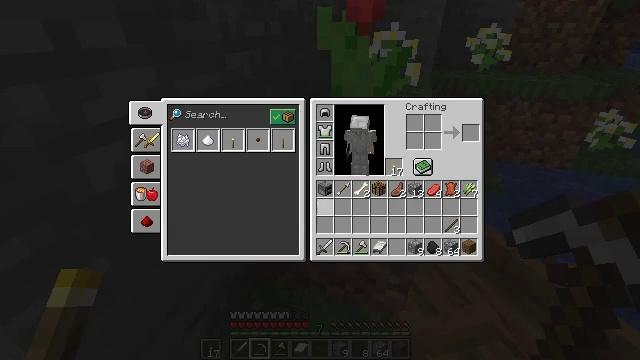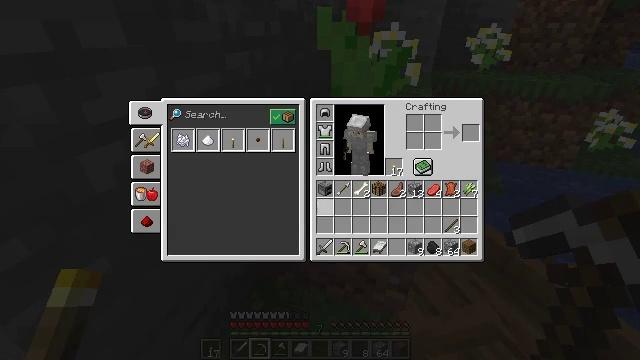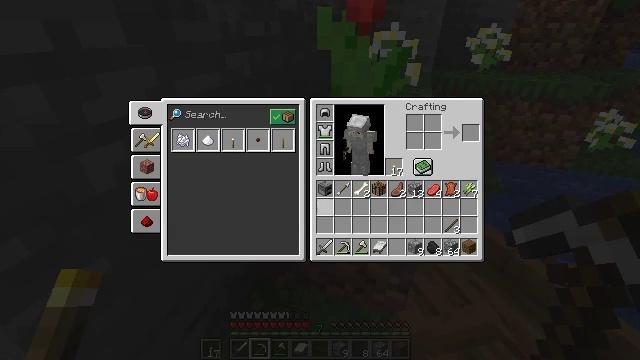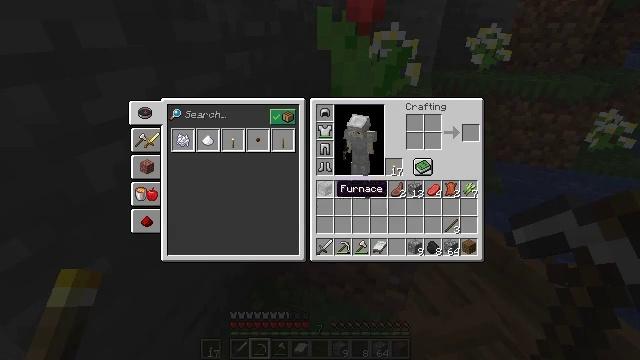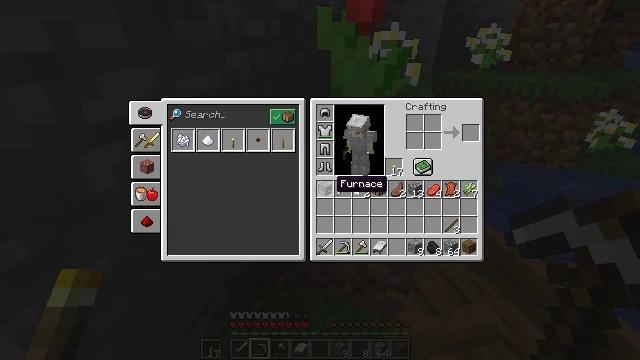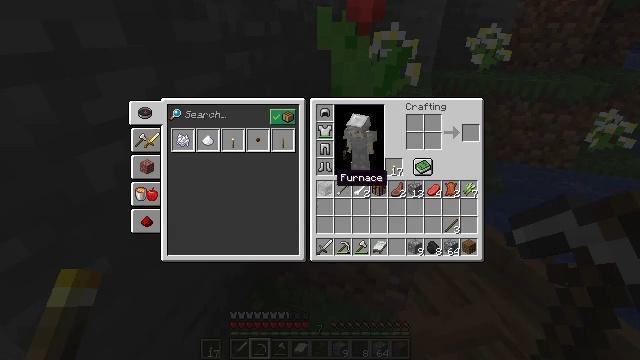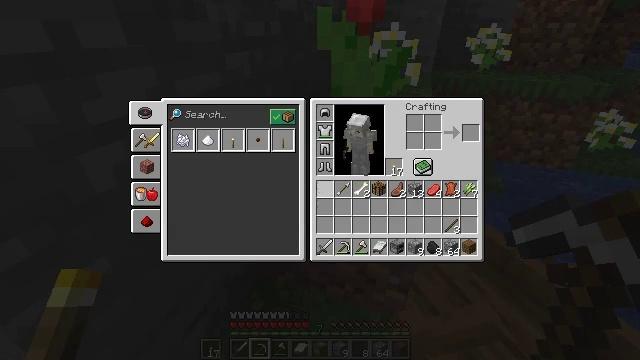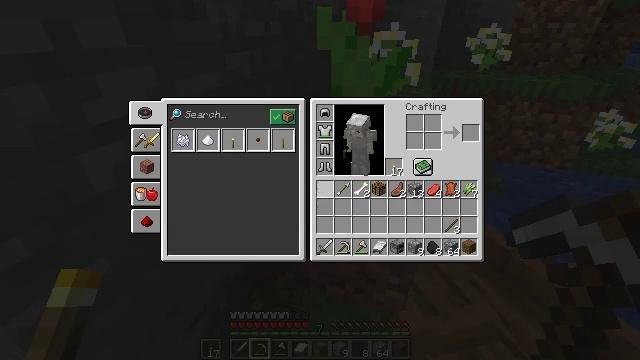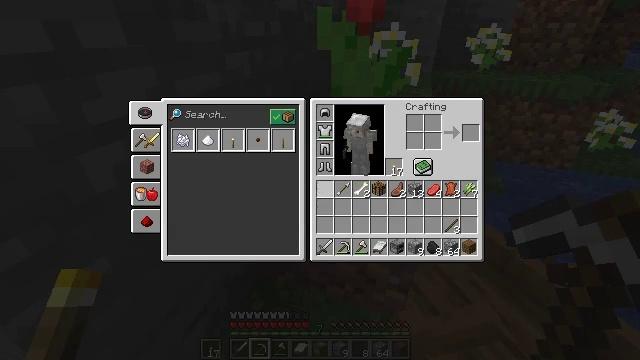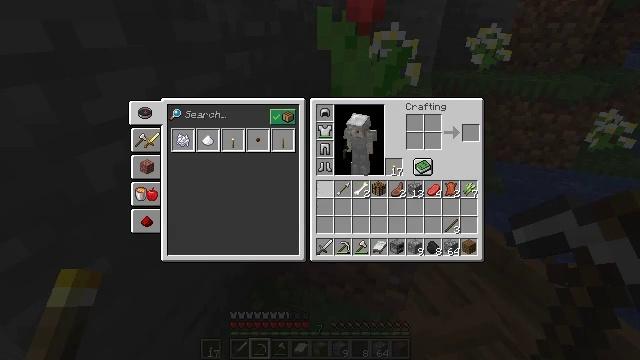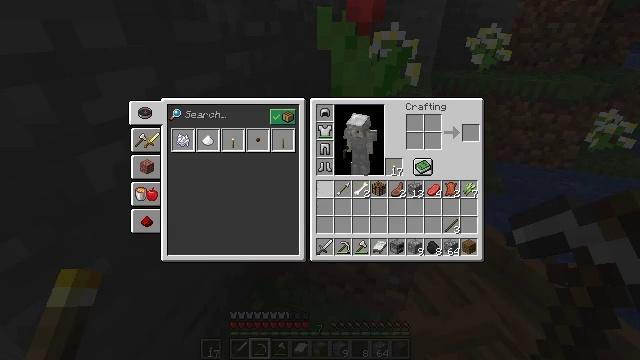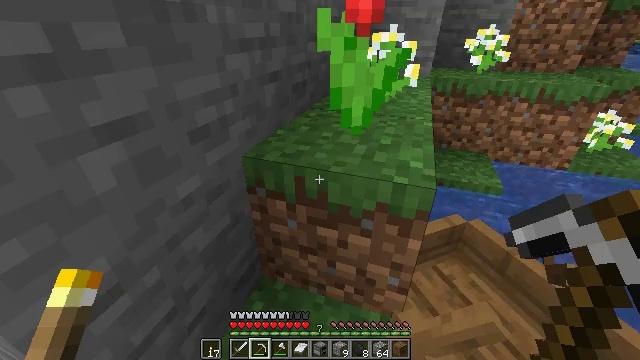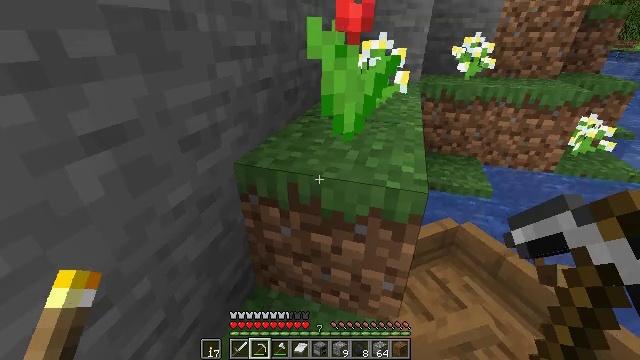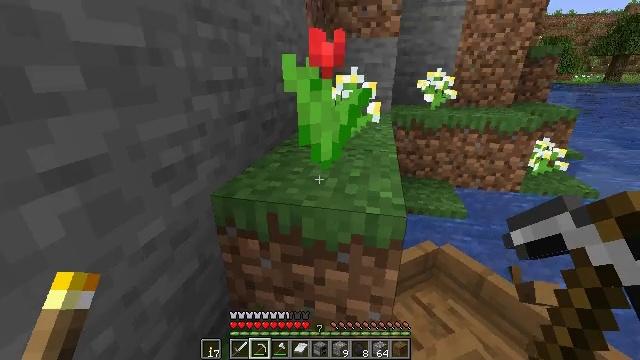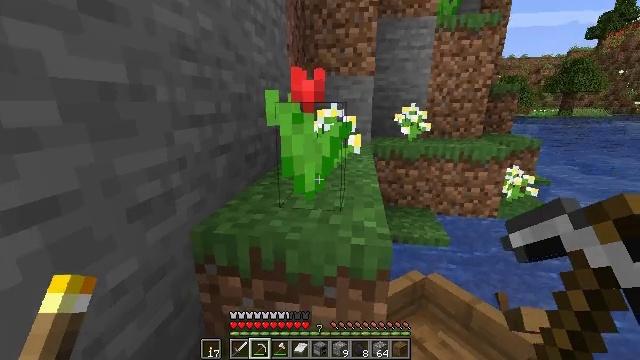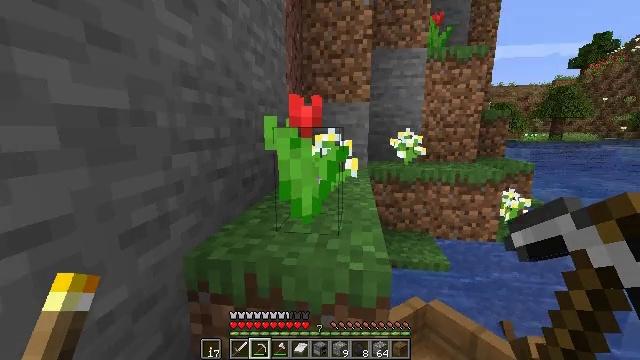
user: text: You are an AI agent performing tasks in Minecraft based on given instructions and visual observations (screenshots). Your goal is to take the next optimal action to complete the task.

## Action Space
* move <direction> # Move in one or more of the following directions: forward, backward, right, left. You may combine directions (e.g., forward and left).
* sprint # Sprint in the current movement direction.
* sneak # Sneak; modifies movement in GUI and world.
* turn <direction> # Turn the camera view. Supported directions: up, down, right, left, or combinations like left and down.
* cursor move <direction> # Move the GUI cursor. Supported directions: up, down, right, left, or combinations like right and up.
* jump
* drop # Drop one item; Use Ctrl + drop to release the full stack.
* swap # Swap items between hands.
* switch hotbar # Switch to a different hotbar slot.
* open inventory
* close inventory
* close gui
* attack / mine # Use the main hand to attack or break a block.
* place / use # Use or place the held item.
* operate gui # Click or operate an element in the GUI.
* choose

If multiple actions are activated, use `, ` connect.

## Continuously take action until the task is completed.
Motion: motion action
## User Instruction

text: Attack the red tulip to obtain it.
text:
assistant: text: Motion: sneak
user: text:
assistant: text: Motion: sneak
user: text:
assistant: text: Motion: sneak
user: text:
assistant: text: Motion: sneak
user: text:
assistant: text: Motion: sneak
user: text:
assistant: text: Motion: sneak, operate gui
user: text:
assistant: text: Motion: sneak, operate gui
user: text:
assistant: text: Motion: sneak
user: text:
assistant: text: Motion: sneak
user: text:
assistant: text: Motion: no_op
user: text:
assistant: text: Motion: no_op
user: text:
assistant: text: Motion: turn right and up
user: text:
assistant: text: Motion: turn right and up
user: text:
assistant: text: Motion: turn right and up
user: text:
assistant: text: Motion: turn up
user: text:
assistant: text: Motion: turn up
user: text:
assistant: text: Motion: no_op
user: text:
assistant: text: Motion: turn up
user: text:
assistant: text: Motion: no_op
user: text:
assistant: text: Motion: no_op
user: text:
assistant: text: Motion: attack / mine
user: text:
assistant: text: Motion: attack / mine
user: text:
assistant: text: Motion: no_op
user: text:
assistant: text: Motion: no_op
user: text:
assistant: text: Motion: turn right and down
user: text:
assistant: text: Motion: attack / mine